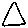
Label: triangle